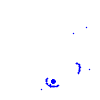
Particle: electron